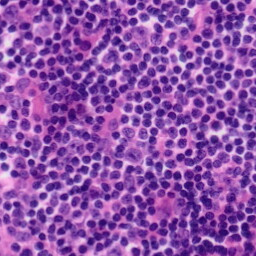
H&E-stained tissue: Tonsil